Question: OS: Windows7 64-bit
Java: jdk1.8.0_05
I have downloaded "paros-3.2.13-win.exe" and installed successfully. When I double-click desktop icon "Paros 3.2.13" it was not launched. The following screen was shown:

Please help me to find out the problem of running Paros proxy.
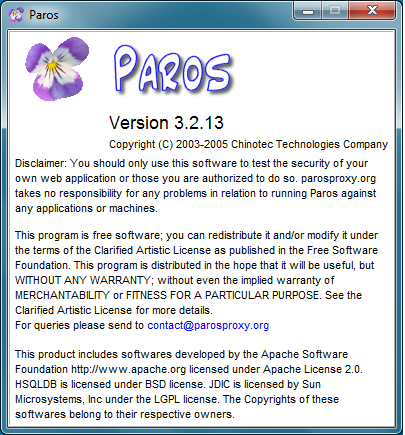
Answer: Paros hasnt been updated for many years.
You should try OWASP ZAP: <URL>
Its a fork of Paros that is very actively maintained.
Simon (ZAP Project Lead)